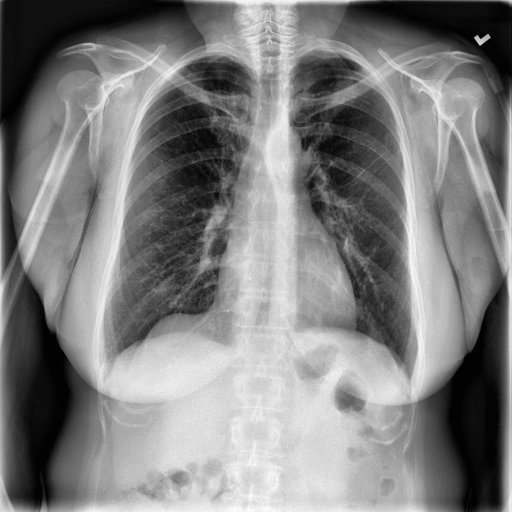
Finding: NORMAL